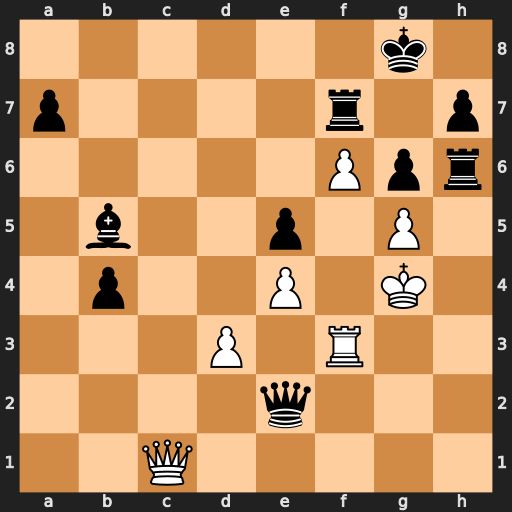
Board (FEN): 6k1/p4r1p/5Ppr/1b2p1P1/1p2P1K1/3P1R2/4q3/2Q5
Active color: w
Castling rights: -
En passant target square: -
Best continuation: Qc8+ Be8 Qxe8+ Rf8 f7+ Kh8 Qxf8#